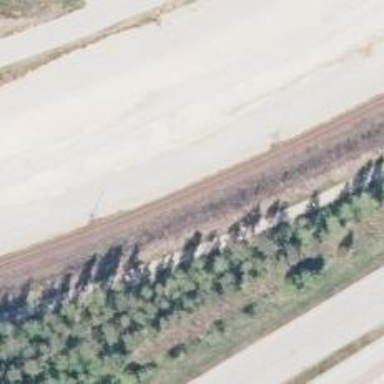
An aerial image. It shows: Railway with continuous electrified contact line.